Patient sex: M
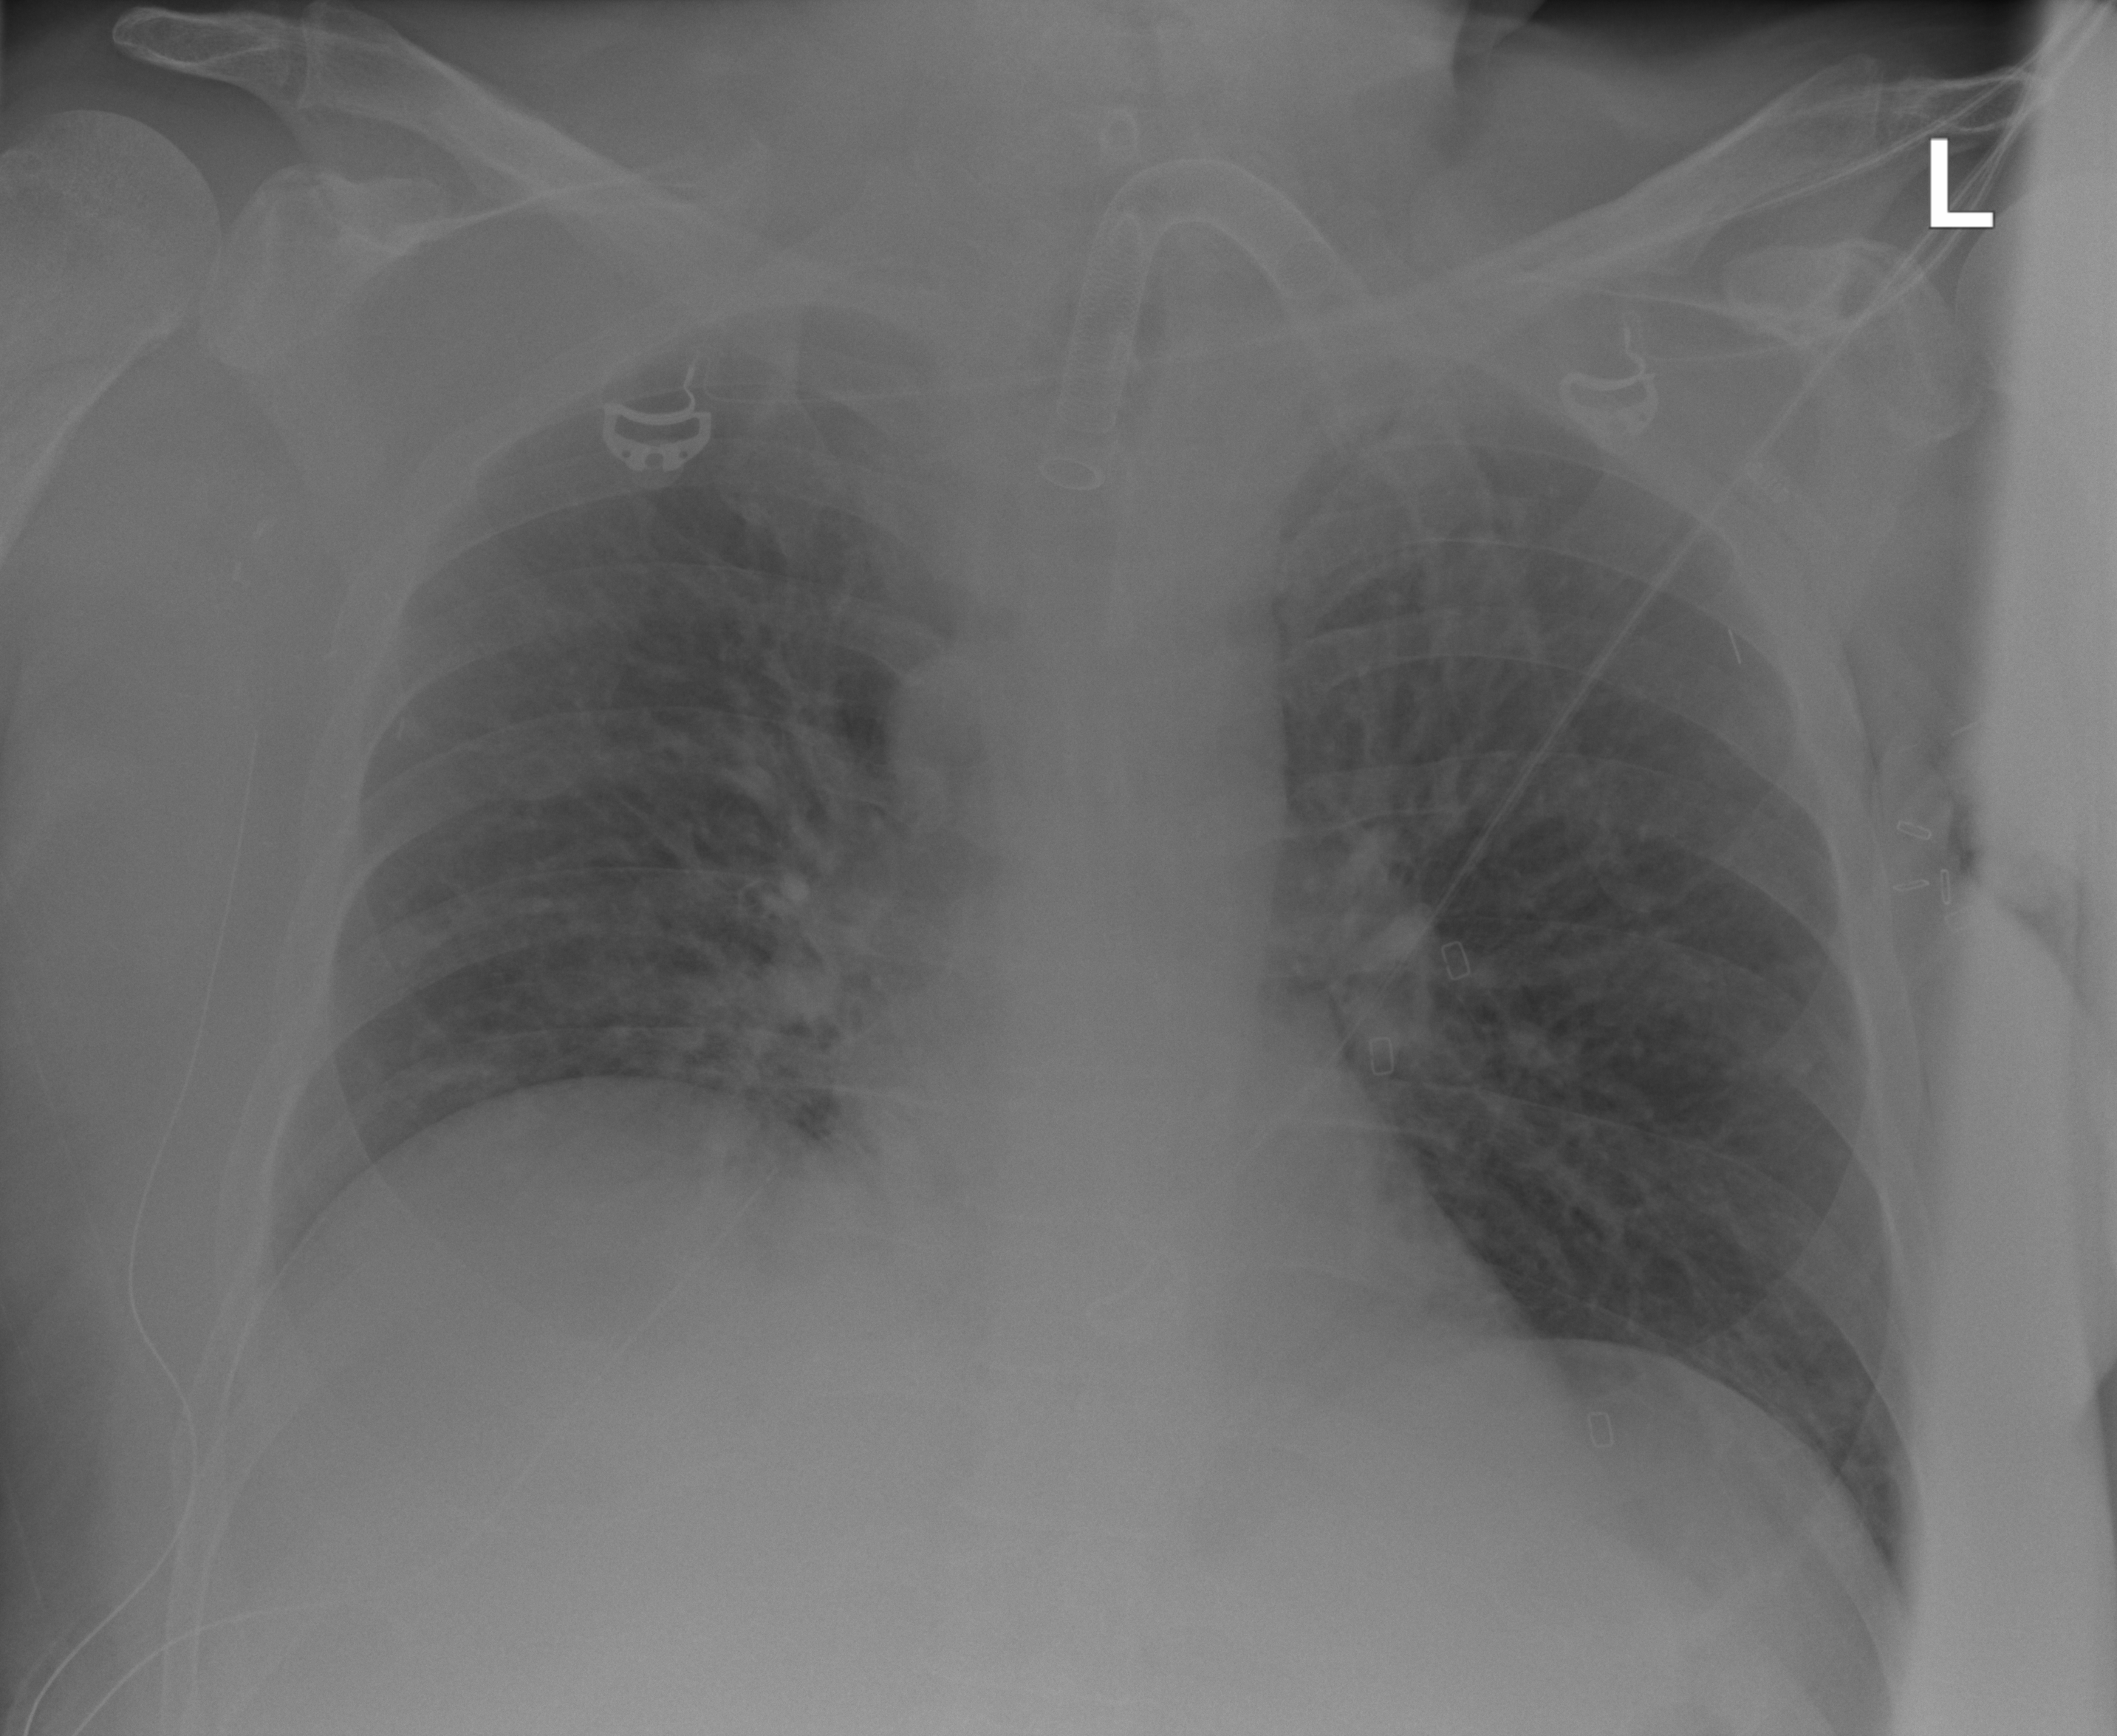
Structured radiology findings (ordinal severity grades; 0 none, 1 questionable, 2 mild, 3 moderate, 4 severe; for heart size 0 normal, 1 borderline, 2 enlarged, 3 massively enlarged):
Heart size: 0
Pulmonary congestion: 2
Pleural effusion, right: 0
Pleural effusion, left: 0
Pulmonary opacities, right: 0
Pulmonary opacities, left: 0
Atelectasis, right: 0
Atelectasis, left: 0